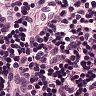
Metastatic tissue present: no